Question: My android program isn't getting the information from my database well :/
This is what he should receive:

but he he's receiving this
'''
{"entradas":[{"cnt":"2","ent_video_tipo":"1"},{"cnt":"2","ent_video_tipo":"2"},{"cnt":"2","ent_video_tipo":"3"}]}
'''
This is my java code to send and receive:
'''
// Async Task to access the web
private class GetVideoType extends AsyncTask<String, Void, String> {
@Override
protected String doInBackground(String... params) {
HttpClient httpclient = new DefaultHttpClient();
HttpPost httppost = new HttpPost(params[0]);
try {
httppost.setEntity(new UrlEncodedFormEntity(params_aux));
HttpResponse response = httpclient.execute(httppost);
jsonResult = inputStreamToString(response.getEntity().getContent()).toString();
}
catch (ClientProtocolException e) {
e.printStackTrace();
} catch (IOException e) {
e.printStackTrace();
}
return null;
}
private StringBuilder inputStreamToString(InputStream is) {
String rLine = "";
StringBuilder answer = new StringBuilder();
BufferedReader rd = new BufferedReader(new InputStreamReader(is));
try {
while ((rLine = rd.readLine()) != null) {
answer.append(rLine);
}
}
catch (IOException e) {
// e.printStackTrace();
Toast.makeText(getApplicationContext(), "Error..." + e.toString(), Toast.LENGTH_LONG).show();
}
return answer;
}
@Override
protected void onPostExecute(String result) {
try {
JSONObject jsonResponse = new JSONObject(jsonResult);
JSONArray jsonMainNode = jsonResponse.optJSONArray("entradas");
video_tipo_sort = new int [jsonMainNode.length()-1];
for (int i = 0; i < jsonMainNode.length(); i++) {
JSONObject jsonChildNode = jsonMainNode.getJSONObject(i);
// Retrive JSON Objects
video_tipo_sort[i] = Integer.parseInt(jsonChildNode.getString("ent_video_tipo"));
}
} catch (JSONException e) {
e.printStackTrace();
}
}
}// end async task
public void accessWebServiceGetVideoType() {
GetVideoType task = new GetVideoType();
// passes values for the urls string array
task.execute(new String[] { url_video_type });
}
'''
'params_aux':
'''
List<NameValuePair> params_aux = new ArrayList<NameValuePair>();
params_aux.add(new BasicNameValuePair("id", id));
'''
And this is the php file that is called in 'url_video_type':
'''
<?php
$host="www.example.com";
$username="user";
$password="pass";
$db_name="table";
$user_id = $_POST['id'];
$bd=mysql_connect("$host", "$username", "$password")or die("cannot connect");
mysql_select_db("$db_name")or die("cannot select DB");
$q = "SELECT ent_video_tipo, count(ent_video_tipo) as cnt
FROM entradas
WHERE entradas.ent_user = $user_id
GROUP BY ent_video_tipo
ORDER BY cnt DESC";
$result = mysql_query($q);
$json = array();
if(mysql_num_rows($result)){
while($row=mysql_fetch_assoc($result)){
$json['entradas'][]=$row;
}
}
mysql_close($bd);
echo json_encode($json);
?>
'''
What is wrong with my code ?
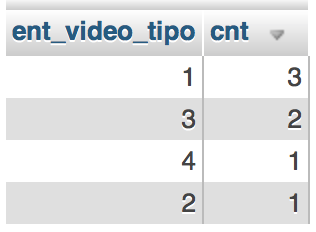
Answer: Please try to use and also try in place of mysql_fetch_assoc() . it may be work